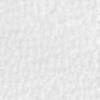
Label: no_change